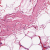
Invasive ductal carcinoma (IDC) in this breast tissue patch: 0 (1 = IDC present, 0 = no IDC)